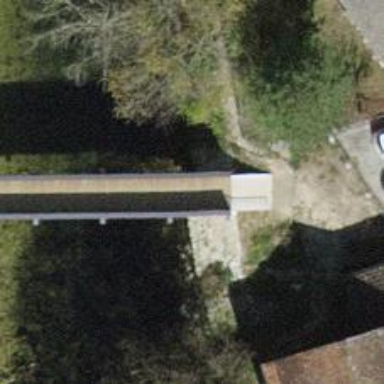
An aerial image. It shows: Path bridge with cycleway crossing.